Question: Looking at the Concurrency Analyzer, Threads view it appears my application produces far, far more threads than I would have thought. Most of these are either a "CLR Worker Thread" or a "Worker Thread".
What are the differences? Under what circumstances are each created?

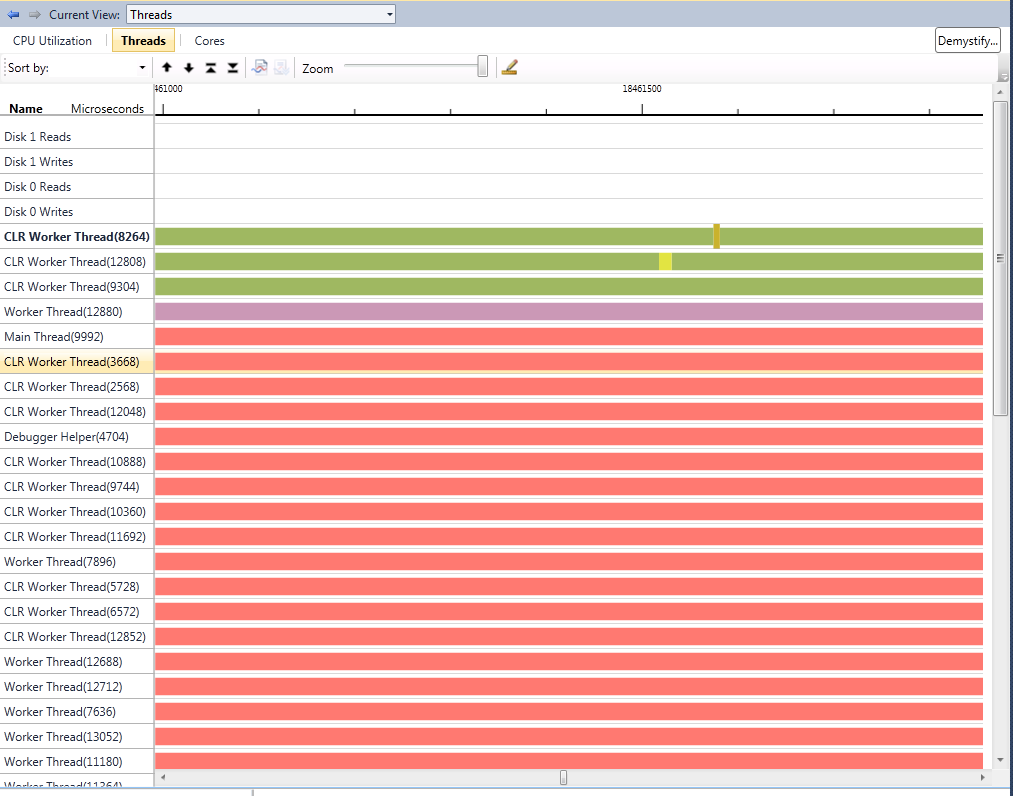
Answer: Concurrency Visualizer is a pretty new but really cool! feature so there are a bit (I believe yet) of information regarding it, below what I've found in official information sources like MSDN:
- - <URL>
Useful links:
- <URL>